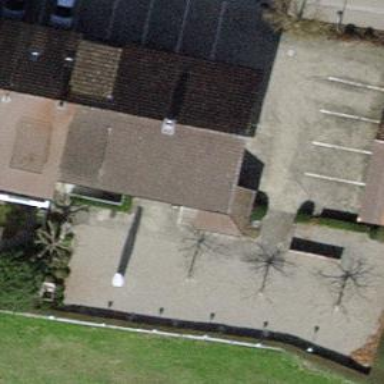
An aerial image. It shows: Restaurant in building.